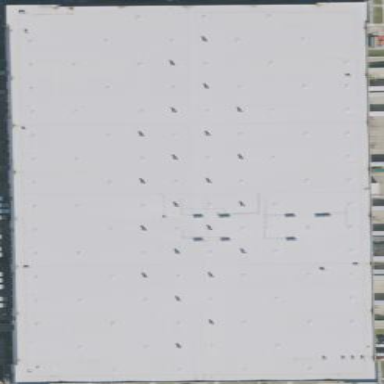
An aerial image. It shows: Warehouse.